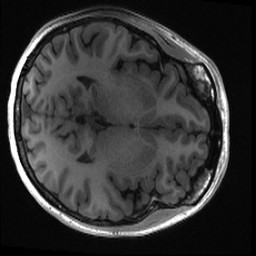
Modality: T1w
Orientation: axial